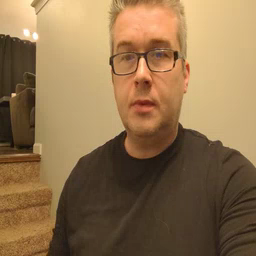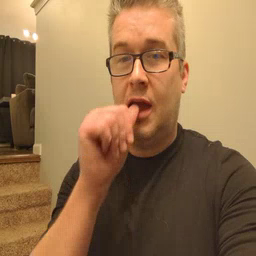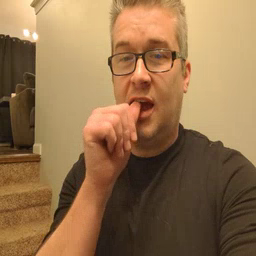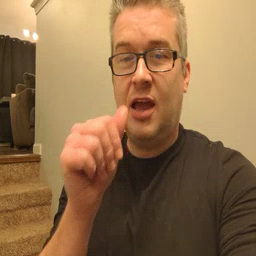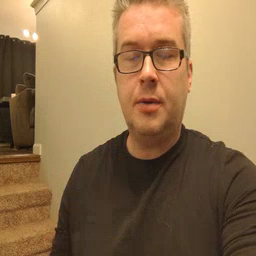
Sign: nuts